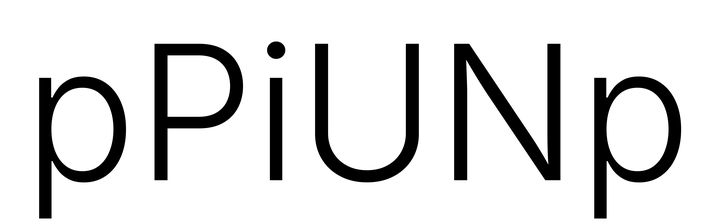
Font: Inter_Light